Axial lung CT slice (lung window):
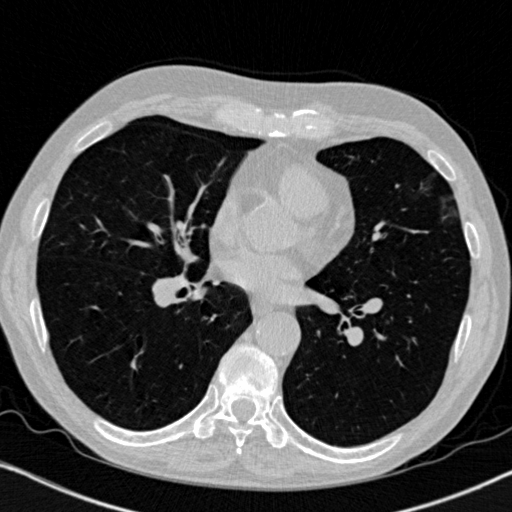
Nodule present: no